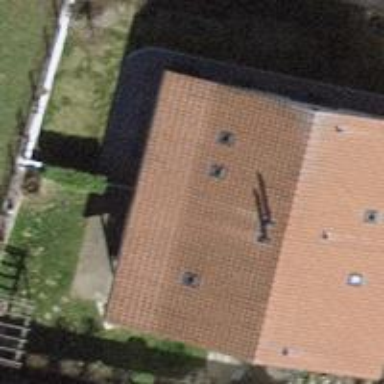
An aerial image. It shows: Semi-detached house.